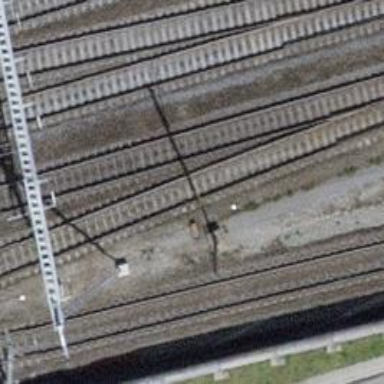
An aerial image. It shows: Single-track railway with electrified contact lines.